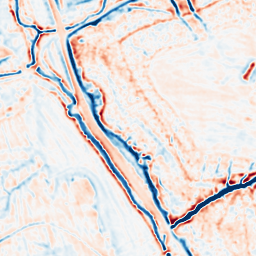
Category: multiscale
Decomposition family: dog_multiscale
Decomposition parameters: sigma_ratio: 1.4
n_scales: 3
base_sigma: 1
Upsampling method: edge_directed
Upsampling parameters: scale: 2
Upsampling scale: 2